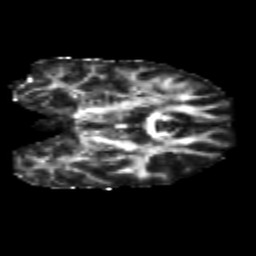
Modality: FA
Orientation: coronal
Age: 22
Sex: female
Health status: healthy
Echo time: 0.074 s